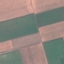
Land use / land cover class: AnnualCrop